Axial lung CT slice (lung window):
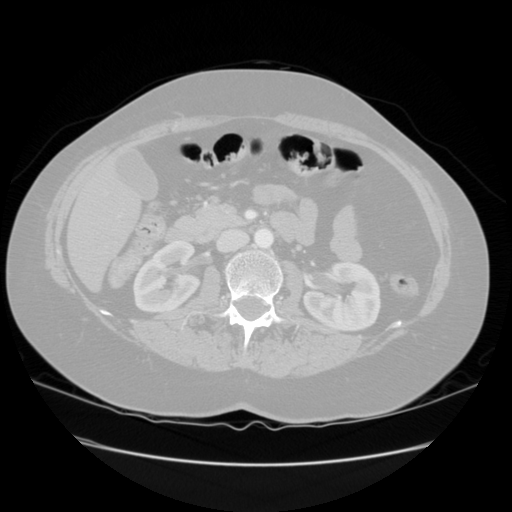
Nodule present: no